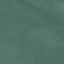
Land use / land cover class: SeaLake